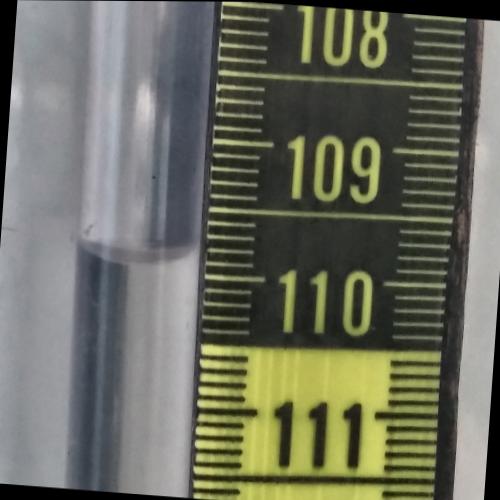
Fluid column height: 109.9 cm